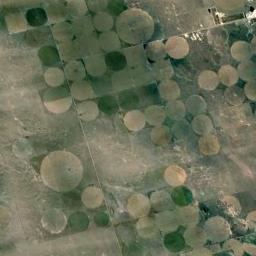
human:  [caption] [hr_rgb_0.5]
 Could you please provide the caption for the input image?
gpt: There are some bare circle farmland and green circle farmland .

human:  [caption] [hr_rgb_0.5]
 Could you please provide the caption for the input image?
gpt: Several khaki circular farmlands with different radii are neatly arranged on the wasteland .

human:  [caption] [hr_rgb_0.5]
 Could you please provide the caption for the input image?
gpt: Many dense green, Khaki and tan mixed neatly arranged circular farms of different sizes .

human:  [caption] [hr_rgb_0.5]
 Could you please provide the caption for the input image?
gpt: Only the round field at the top left is green .

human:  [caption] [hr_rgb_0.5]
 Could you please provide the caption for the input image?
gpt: There are many circular farmlands of different sizes distributed irregularly .